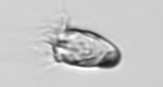
Label: Paratontonia_gracillima